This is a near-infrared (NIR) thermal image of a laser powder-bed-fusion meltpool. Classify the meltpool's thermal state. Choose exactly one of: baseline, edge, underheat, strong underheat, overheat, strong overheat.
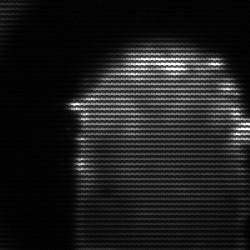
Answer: baseline